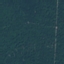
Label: Forest